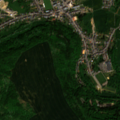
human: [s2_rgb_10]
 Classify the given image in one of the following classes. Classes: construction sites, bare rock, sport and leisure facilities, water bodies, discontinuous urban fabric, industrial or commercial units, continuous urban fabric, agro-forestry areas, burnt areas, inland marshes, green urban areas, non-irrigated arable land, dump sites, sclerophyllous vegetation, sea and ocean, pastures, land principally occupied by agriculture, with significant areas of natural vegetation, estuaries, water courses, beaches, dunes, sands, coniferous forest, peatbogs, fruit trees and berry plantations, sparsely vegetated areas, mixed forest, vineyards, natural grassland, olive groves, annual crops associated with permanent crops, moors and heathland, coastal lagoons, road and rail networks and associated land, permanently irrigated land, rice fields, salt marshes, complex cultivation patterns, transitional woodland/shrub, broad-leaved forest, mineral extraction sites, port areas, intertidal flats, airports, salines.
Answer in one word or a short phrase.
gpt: discontinuous urban fabric, non-irrigated arable land, broad-leaved forest